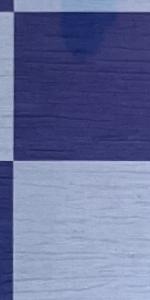
Label: Empty